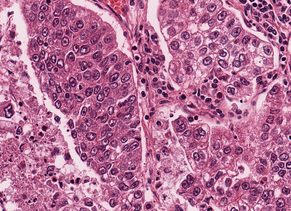
Tumor epithelial tissue: yes
Tumor-associated stroma tissue: yes
Normal tissue: no